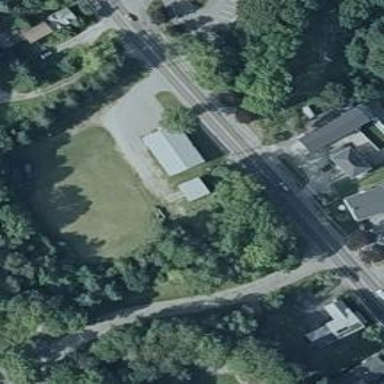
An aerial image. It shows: Service building.